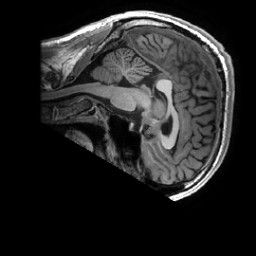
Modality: T1w
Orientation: sagittal
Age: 26
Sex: male
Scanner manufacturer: ge
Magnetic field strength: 3 T
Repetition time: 0.0073 s
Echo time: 0.003 s